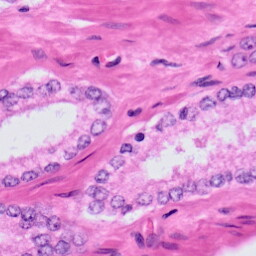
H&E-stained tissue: Prostate